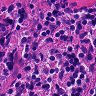
Metastatic tissue present: no